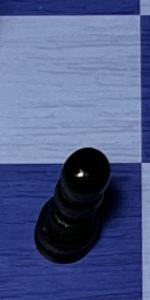
Label: Pawn_Black